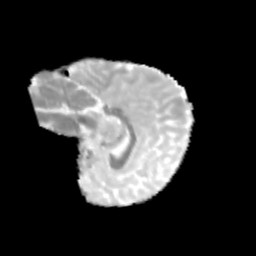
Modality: MD
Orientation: sagittal
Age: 9
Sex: female
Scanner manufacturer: siemens
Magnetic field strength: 3 T
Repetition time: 3.8 s
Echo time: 0.07 s